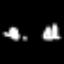
Label: squiggle